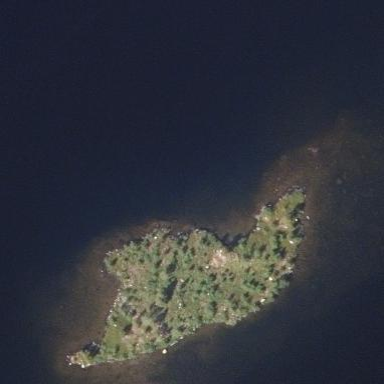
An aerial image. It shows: Islet.